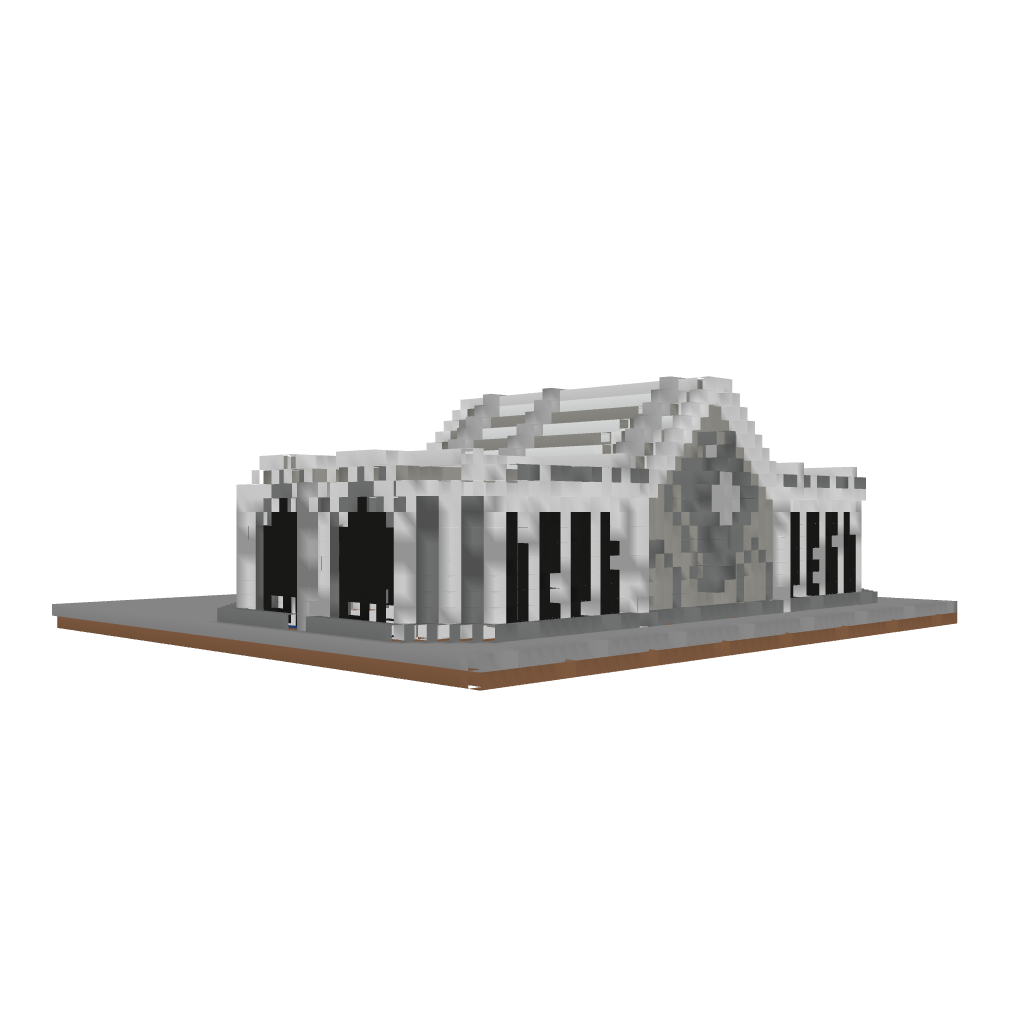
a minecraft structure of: Ellipsis